A scalogram (wavelet time-scale view) of one vibration snapshot from a rotating machine is shown. Diagnose the rotating machine from this image, choosing from: normal, misalignment, unbalance, looseness.
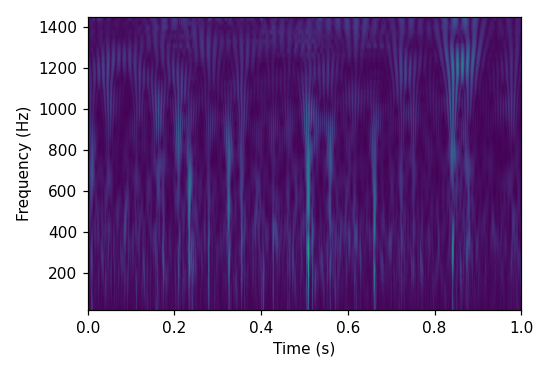
Answer: normal